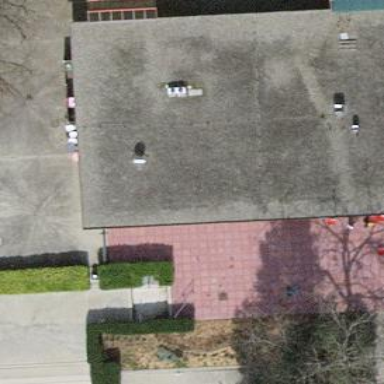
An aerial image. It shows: Retail building with flat roof.